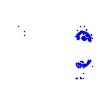
Particle: proton